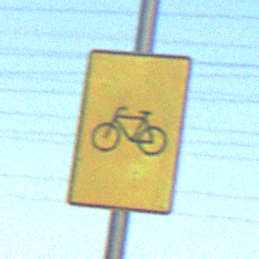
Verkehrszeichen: RadverkehrOhnePfeilsymbol
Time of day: Dawn
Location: Outdoor (Nature)
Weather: Clear
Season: NotSpecified
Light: Natural